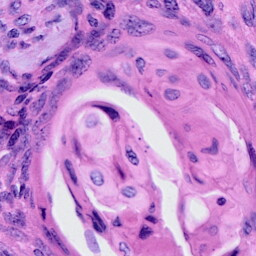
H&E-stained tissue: Cervix